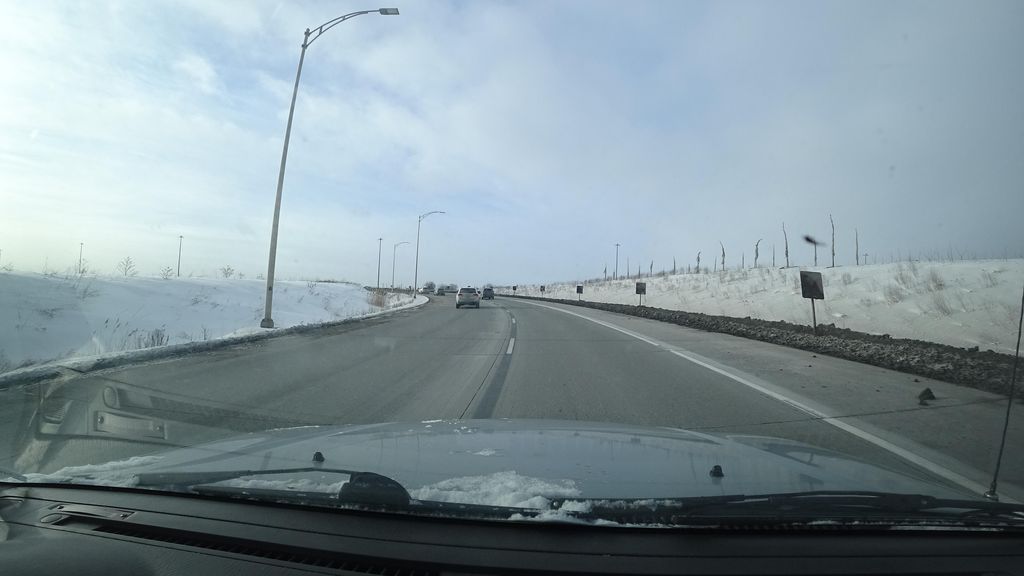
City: quebec_city